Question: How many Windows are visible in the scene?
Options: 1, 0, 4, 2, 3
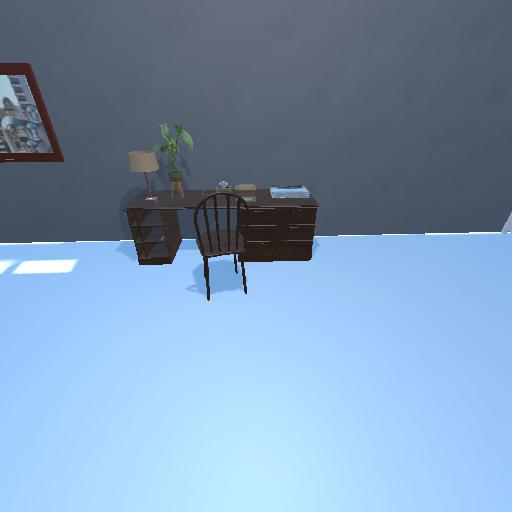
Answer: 1